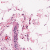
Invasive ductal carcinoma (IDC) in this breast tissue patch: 0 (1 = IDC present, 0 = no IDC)